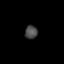
Tissue: prostate
Cell type: T cells
Senescence score: 0.3289
Nuclear area (px): 162
Mean DAPI intensity: 74.228